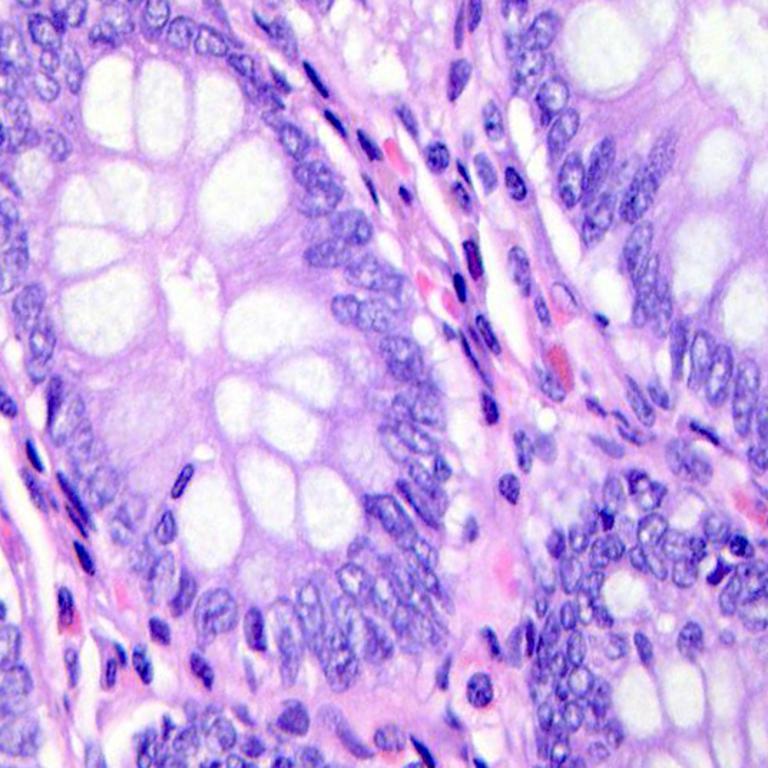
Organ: colon
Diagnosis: benign